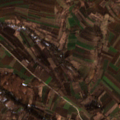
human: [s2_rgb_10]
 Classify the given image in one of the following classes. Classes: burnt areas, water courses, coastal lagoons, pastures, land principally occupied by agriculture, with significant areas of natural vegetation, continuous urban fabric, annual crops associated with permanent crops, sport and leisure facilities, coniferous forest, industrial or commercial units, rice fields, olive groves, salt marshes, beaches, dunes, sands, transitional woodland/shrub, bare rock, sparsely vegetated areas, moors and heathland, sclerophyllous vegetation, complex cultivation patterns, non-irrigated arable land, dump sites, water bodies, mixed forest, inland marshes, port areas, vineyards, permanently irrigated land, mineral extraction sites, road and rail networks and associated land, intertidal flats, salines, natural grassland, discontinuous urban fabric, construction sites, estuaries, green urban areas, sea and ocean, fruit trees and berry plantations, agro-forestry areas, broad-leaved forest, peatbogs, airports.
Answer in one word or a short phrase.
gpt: non-irrigated arable land, complex cultivation patterns, land principally occupied by agriculture, with significant areas of natural vegetation